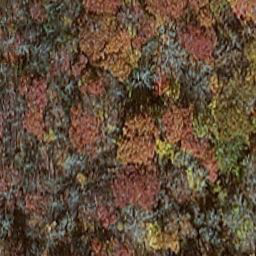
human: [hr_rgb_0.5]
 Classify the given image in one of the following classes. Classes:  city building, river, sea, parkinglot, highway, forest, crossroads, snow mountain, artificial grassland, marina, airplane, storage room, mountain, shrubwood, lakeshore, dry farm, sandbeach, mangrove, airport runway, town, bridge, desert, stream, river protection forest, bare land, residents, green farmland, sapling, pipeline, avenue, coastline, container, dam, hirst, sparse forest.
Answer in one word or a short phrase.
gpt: mangrove